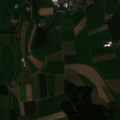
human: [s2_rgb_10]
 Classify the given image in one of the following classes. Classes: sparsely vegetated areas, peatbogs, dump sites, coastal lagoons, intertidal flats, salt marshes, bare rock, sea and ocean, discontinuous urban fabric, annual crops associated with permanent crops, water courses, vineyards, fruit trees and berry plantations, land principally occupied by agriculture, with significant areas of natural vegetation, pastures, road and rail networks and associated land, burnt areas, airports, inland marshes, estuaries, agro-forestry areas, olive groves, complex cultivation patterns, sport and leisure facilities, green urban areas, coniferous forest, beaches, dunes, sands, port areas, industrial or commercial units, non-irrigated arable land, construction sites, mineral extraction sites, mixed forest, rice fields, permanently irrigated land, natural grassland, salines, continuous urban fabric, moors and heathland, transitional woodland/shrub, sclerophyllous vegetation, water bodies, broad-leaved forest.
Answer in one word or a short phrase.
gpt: discontinuous urban fabric, non-irrigated arable land, coniferous forest